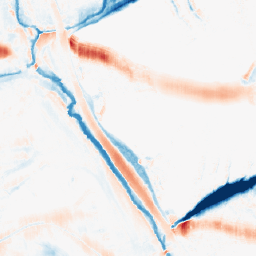
Category: morphological
Decomposition family: morphological_ellipse
Decomposition parameters: operation: average
width: 30
height: 10
Upsampling method: nearest
Upsampling parameters: scale: 2
Upsampling scale: 2